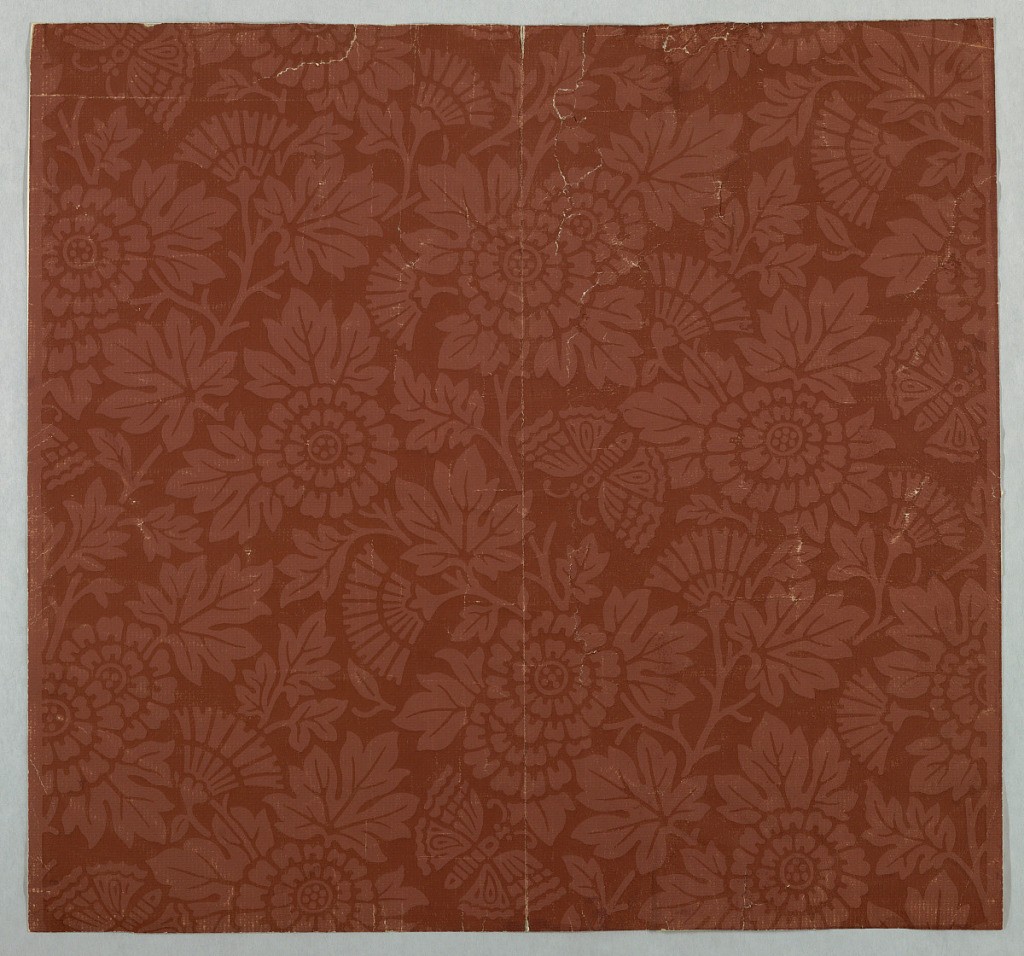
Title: Sidewall
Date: ca. 1880
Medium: Machine-printed and stamped
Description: Horizontal rectangle giving a complete width. Stylized flowers and butterflies on paper stamped to imitate plain cloth. Stamped and printed in dark red-brown on lighter red-brown ground. Aesthetic-style design.